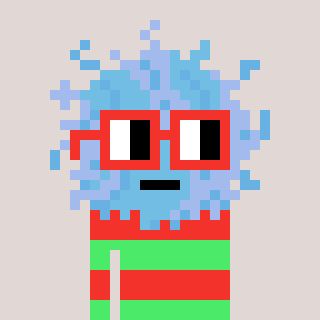
a pixel art character with square red glasses, a lint-shaped head and a teal-colored body on a warm background